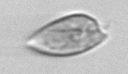
Label: Prorocentrum_dentatum